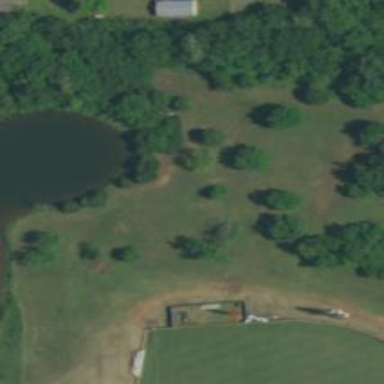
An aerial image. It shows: Disc golf basket.